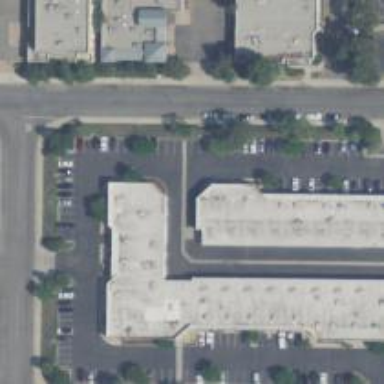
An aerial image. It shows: Commercial building.